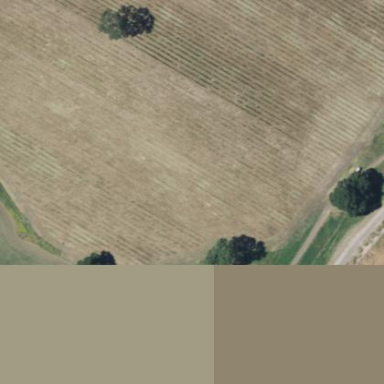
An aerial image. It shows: Vineyard where grapes are grown.